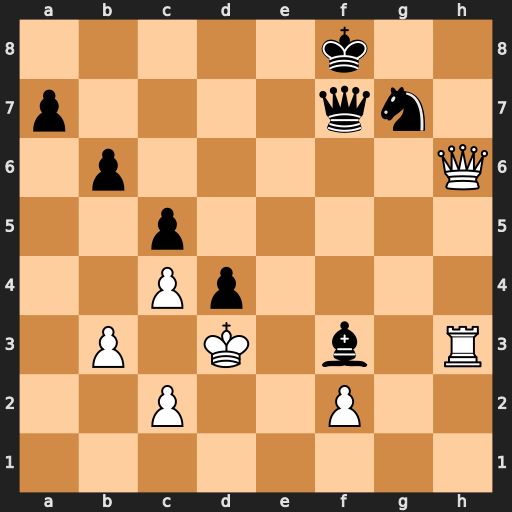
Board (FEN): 5k2/p4qn1/1p5Q/2p5/2Pp4/1P1K1b1R/2P2P2/8
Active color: w
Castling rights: -
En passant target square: -
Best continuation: Qd6+ Kg8 Qb8+